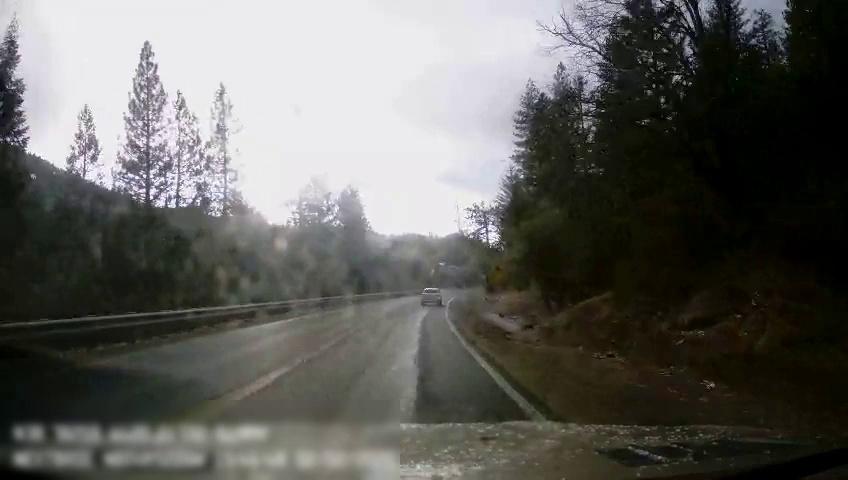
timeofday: Day
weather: Sunny
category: Drivable Space
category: Vehicles | SUV
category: Lanes | Alternate Lane
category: Traffic | Signs